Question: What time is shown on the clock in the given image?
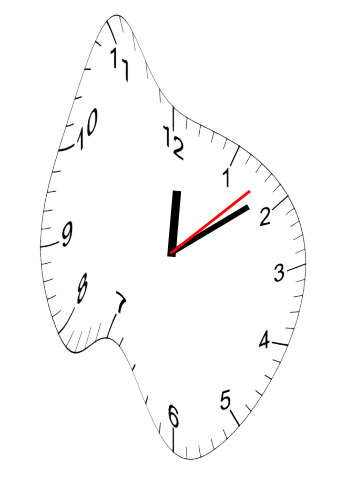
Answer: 12:09:08